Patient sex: M
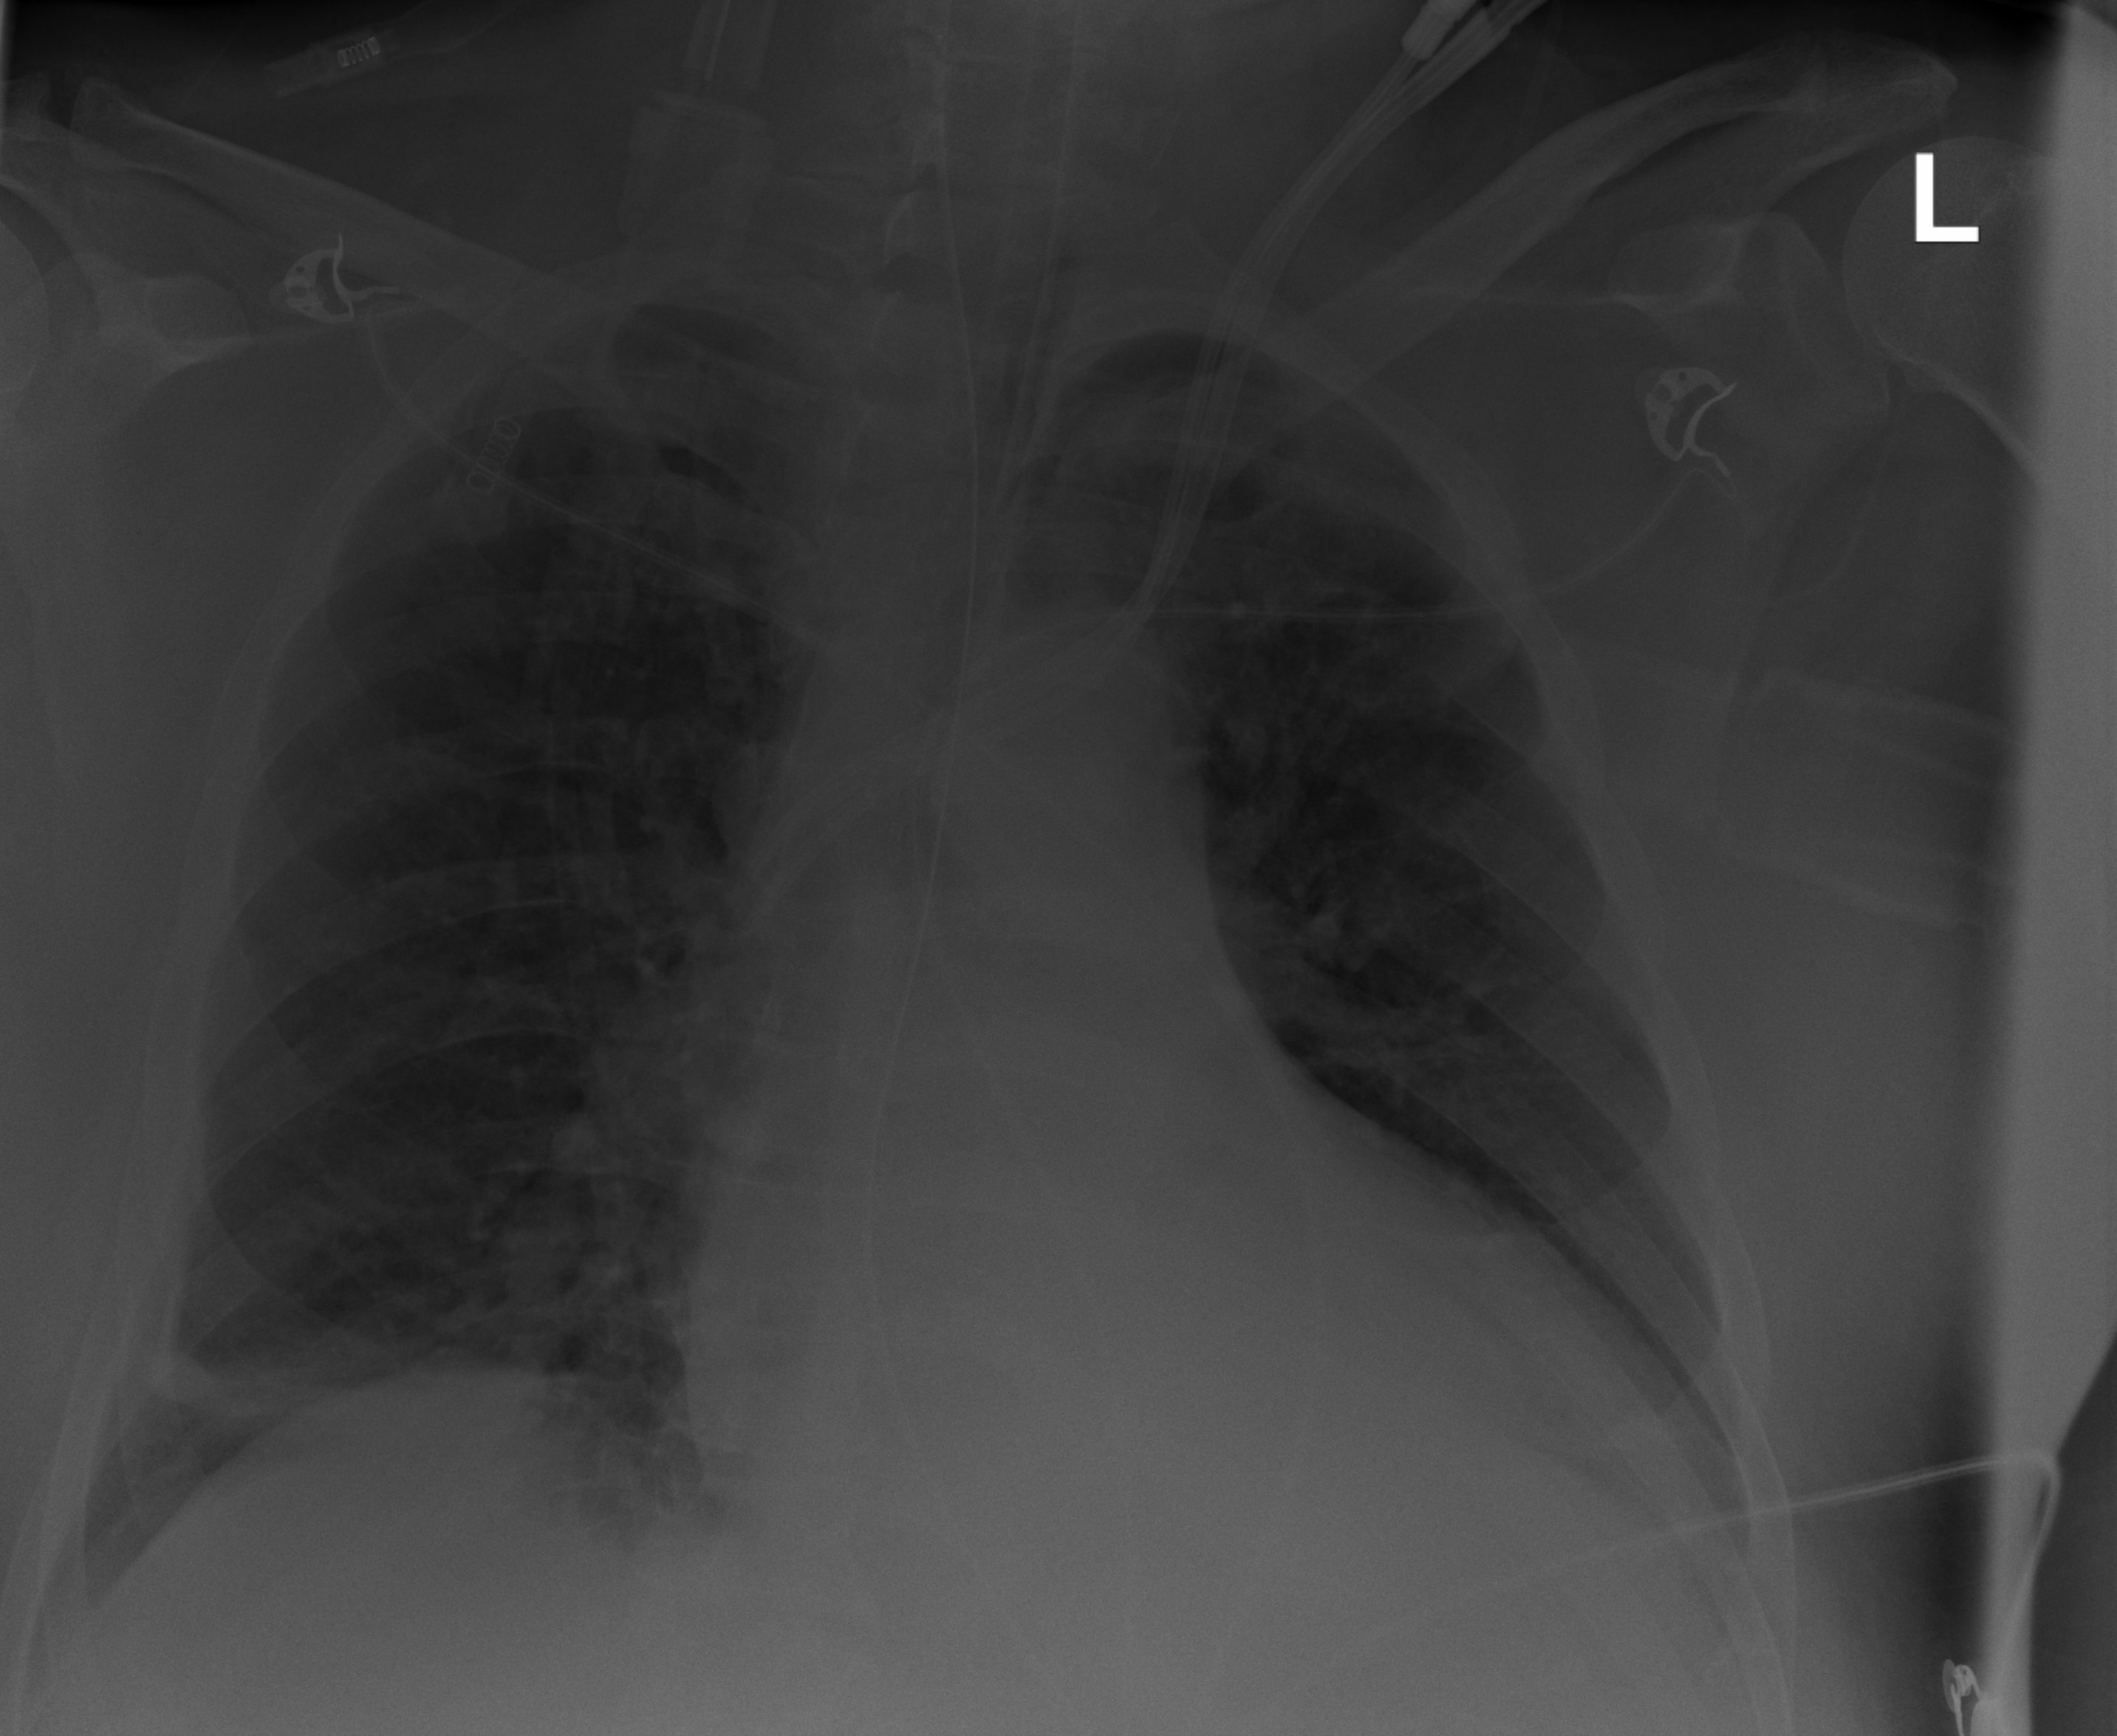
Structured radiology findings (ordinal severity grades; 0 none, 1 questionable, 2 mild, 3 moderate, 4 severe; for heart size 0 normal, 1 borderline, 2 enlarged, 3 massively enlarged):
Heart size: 2
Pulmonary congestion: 0
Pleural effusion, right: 0
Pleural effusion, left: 2
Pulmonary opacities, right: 2
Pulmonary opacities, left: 0
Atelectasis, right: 3
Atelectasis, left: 0